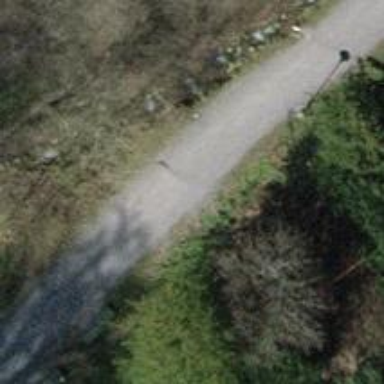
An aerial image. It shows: Bench.